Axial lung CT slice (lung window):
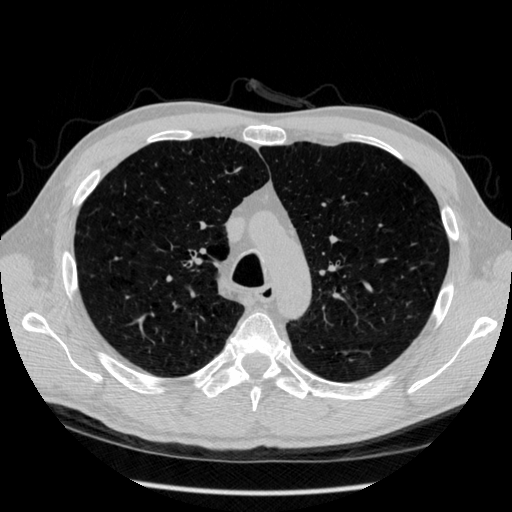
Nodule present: no